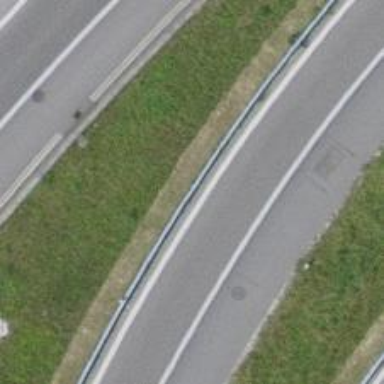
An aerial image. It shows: Guard rail as barrier.